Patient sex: F
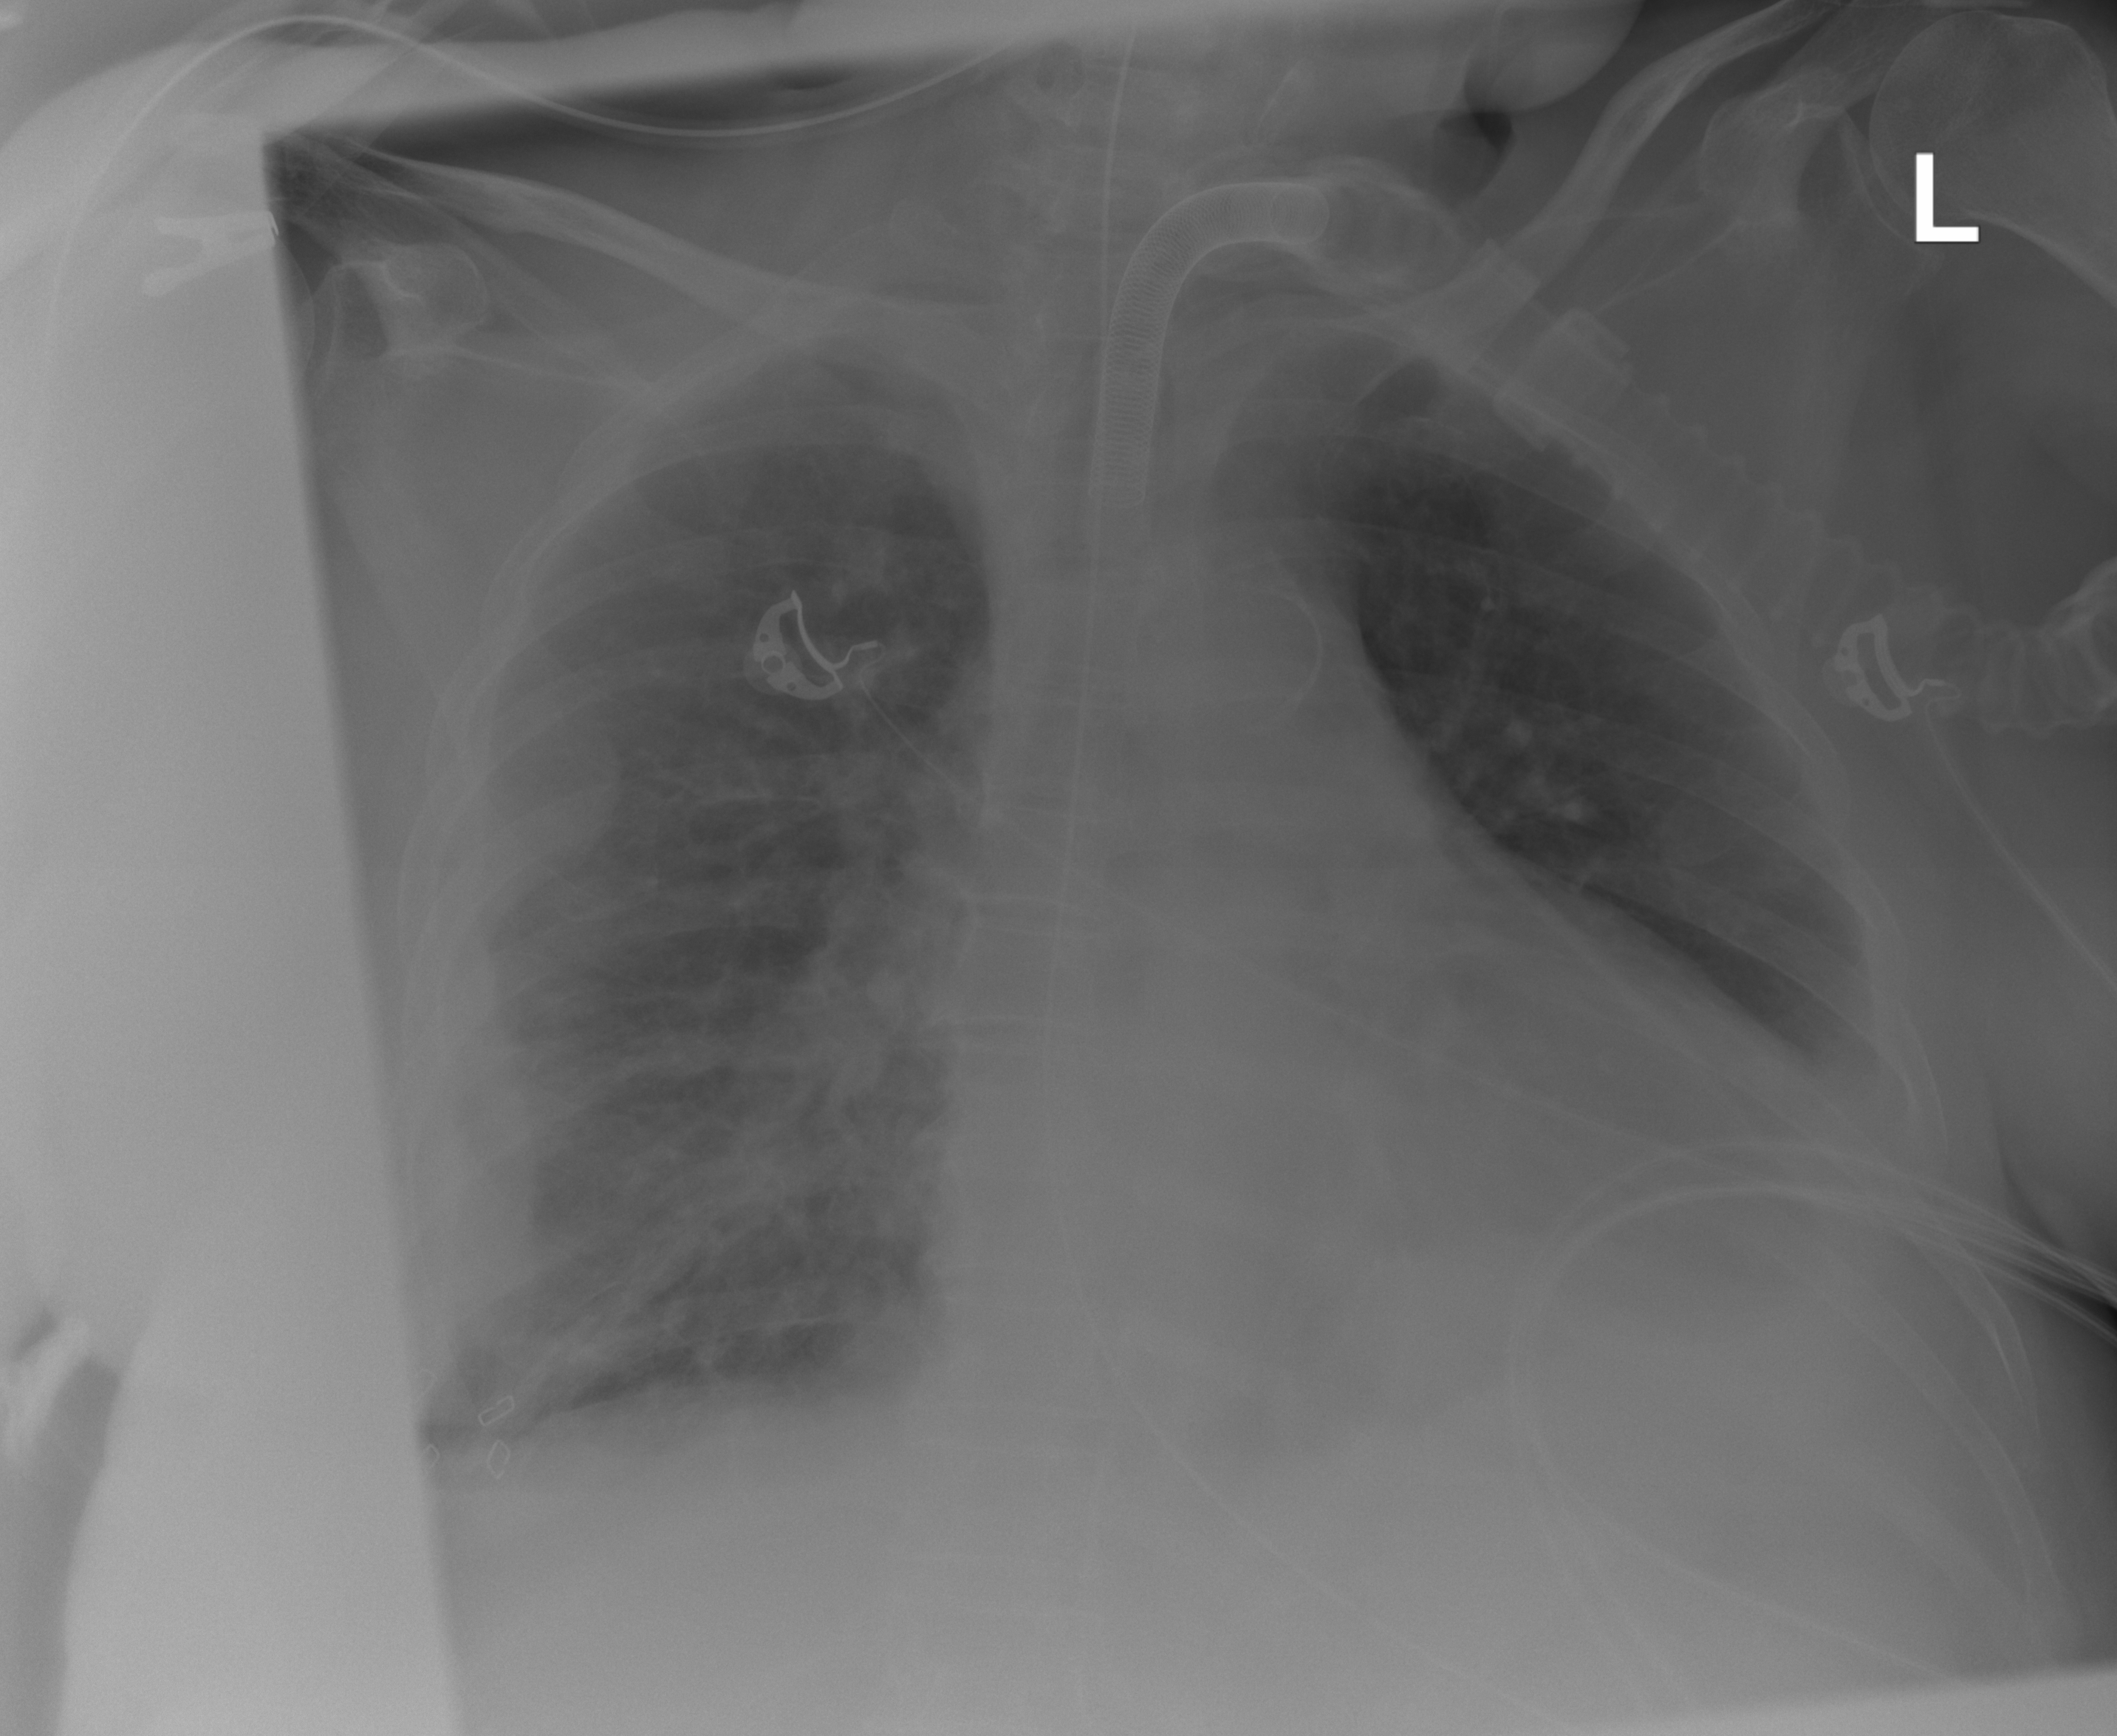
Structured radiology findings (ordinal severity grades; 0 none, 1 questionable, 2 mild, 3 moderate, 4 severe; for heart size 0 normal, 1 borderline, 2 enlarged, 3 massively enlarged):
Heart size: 2
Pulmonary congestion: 3
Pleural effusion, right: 3
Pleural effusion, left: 3
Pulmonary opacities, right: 0
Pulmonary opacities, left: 0
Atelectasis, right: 2
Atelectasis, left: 2